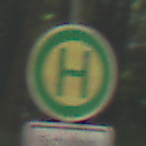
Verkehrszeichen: Haltestelle
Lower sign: ZeitangabenMitBeschraenkungAufWochentage5
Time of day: Midday
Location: Outdoor (RoadRail)
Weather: Clear
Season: NotSpecified
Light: Natural